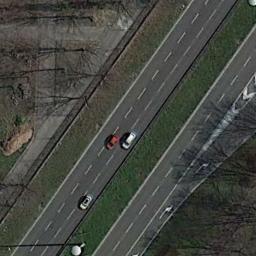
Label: freeway